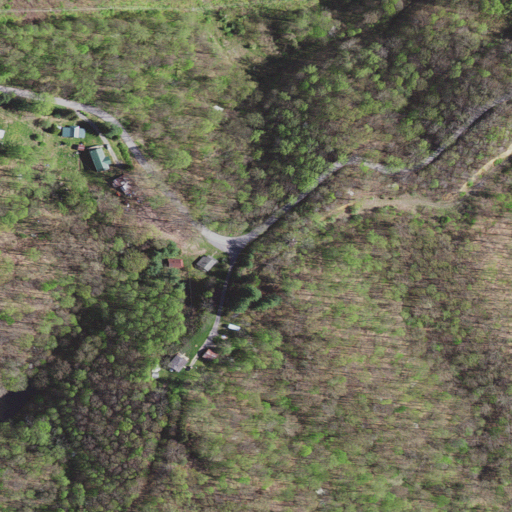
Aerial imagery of gap in Virginia named Coal Gap containing deciduous forest, open development, low intensity development, mixed forest, shrub, medium intensity development, and pasture